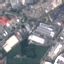
Land use / land cover: Industrial